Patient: sex M, age 43
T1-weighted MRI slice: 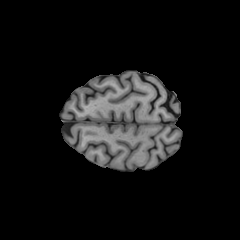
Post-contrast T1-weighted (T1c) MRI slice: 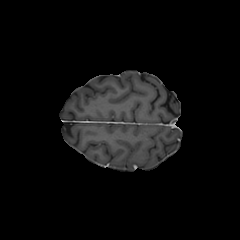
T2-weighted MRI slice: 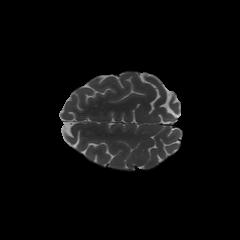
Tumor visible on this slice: no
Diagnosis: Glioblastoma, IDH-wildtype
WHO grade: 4